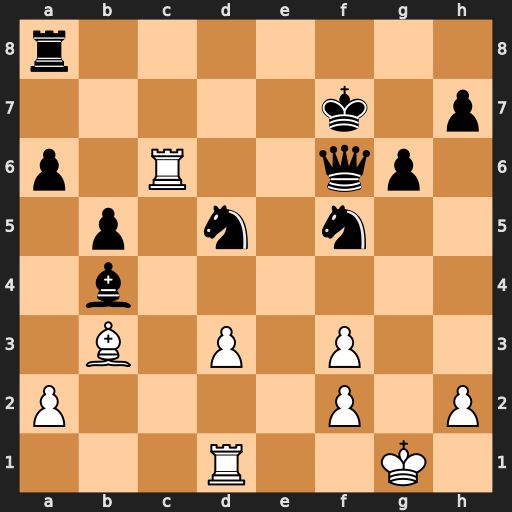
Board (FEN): r7/5k1p/p1R2qp1/1p1n1n2/1b6/1B1P1P2/P4P1P/3R2K1
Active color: w
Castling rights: -
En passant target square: -
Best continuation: Bxd5+ Ke7 Rxf6 Kxf6 Bxa8